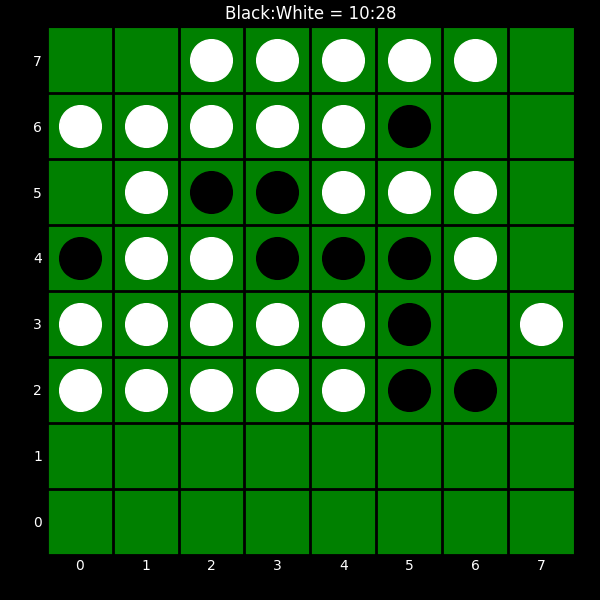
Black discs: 10
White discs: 28